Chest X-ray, PA view. Patient: 23 years old, sex M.
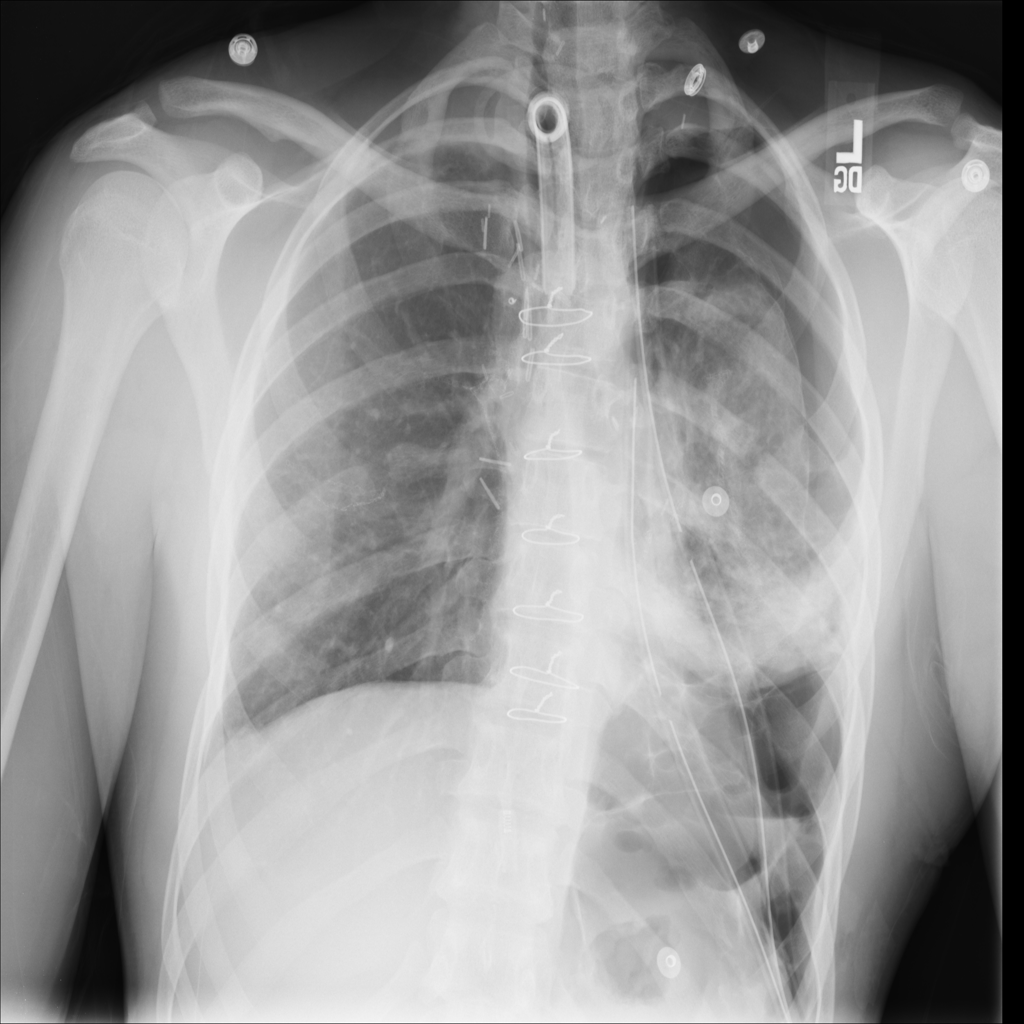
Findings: Atelectasis, Pneumothorax